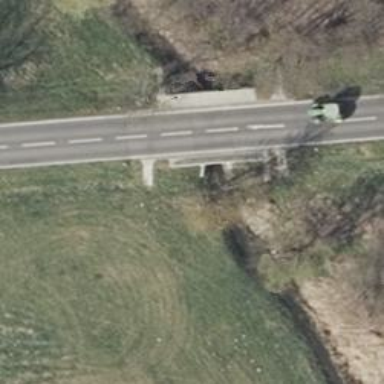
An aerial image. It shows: Culvert tunnel.